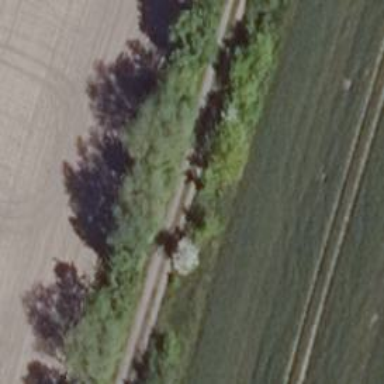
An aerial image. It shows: Row of trees in natural setting.